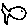
Label: fish